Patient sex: M
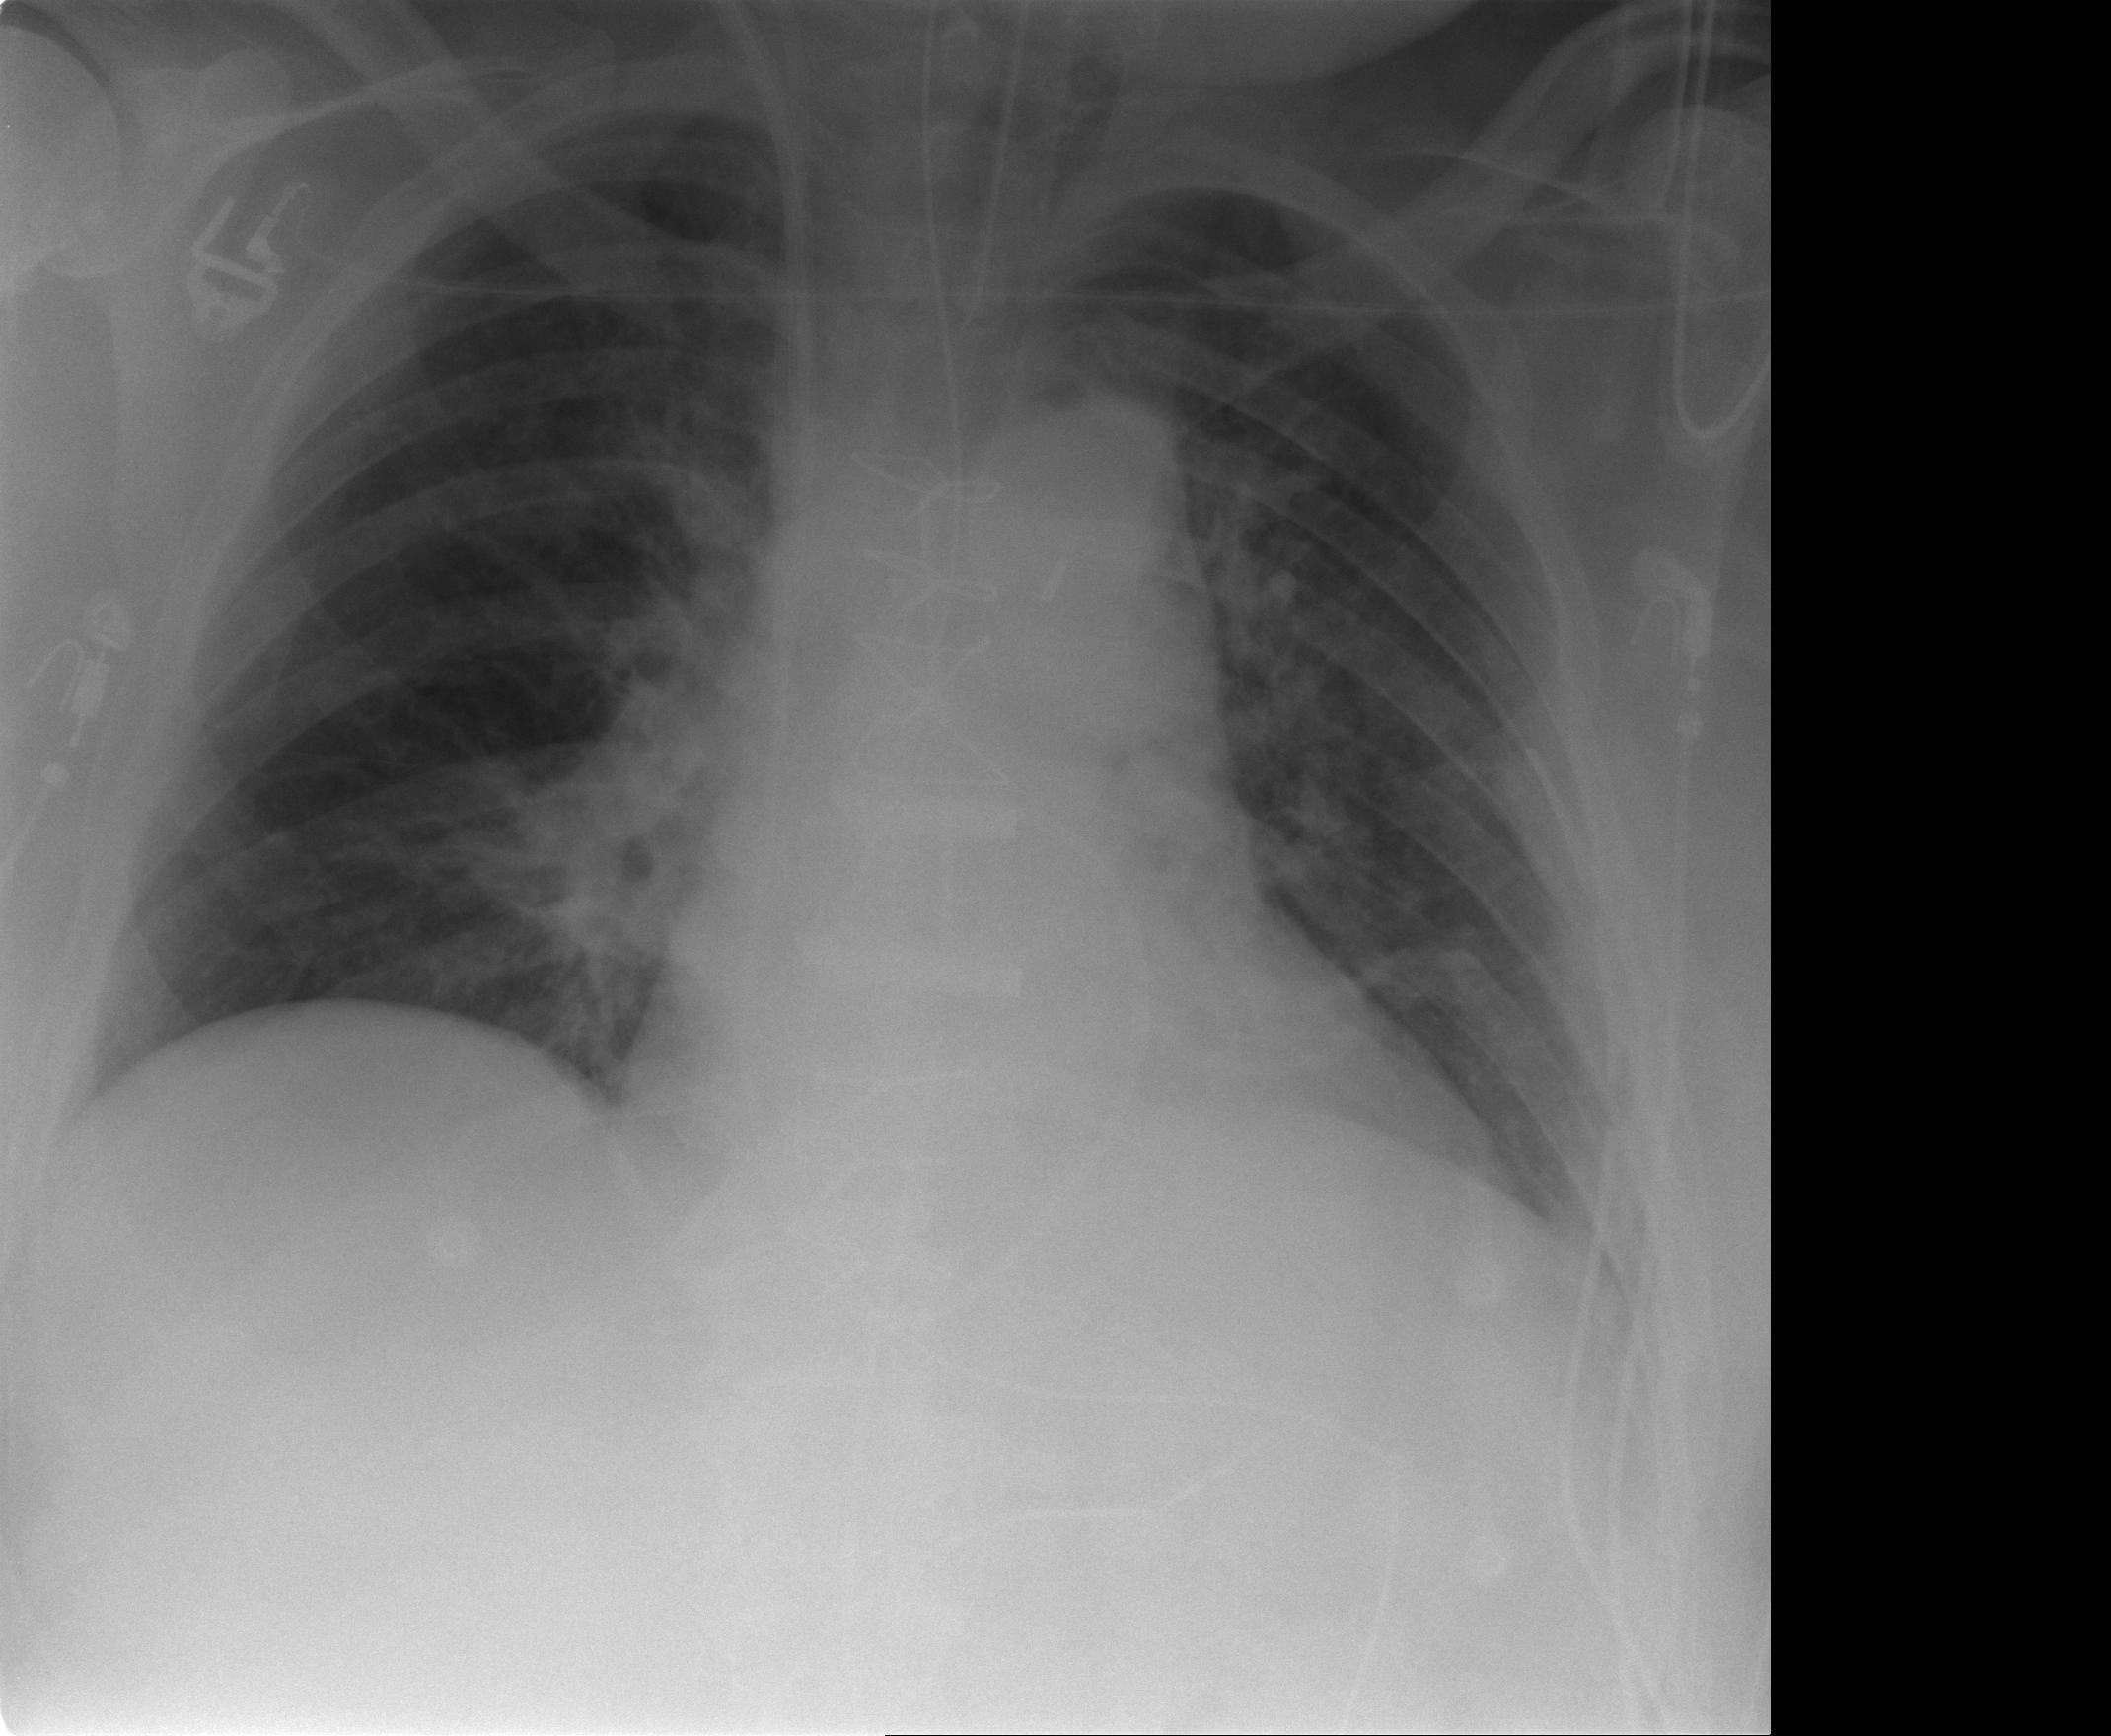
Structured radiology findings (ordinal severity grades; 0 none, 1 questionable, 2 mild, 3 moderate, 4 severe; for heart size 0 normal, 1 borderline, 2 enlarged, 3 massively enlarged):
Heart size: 2
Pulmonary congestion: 1
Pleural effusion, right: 0
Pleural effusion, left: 0
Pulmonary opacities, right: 0
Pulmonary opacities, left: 0
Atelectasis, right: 2
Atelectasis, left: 2